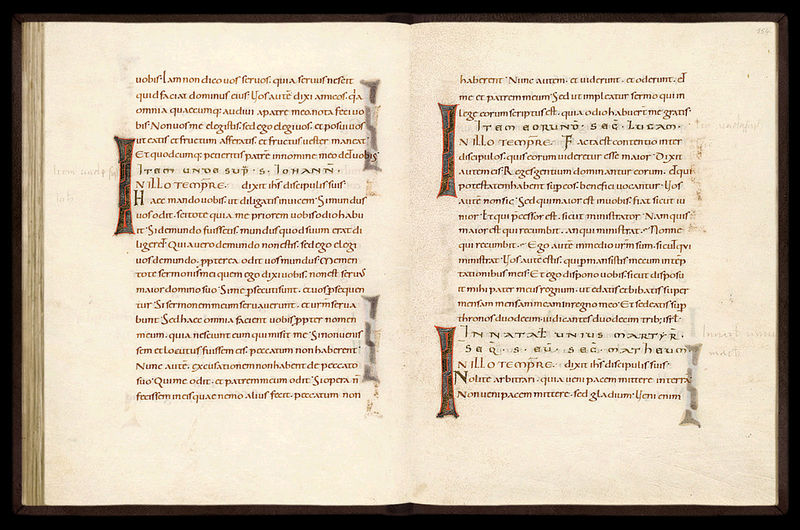
Titel: Egbert- Codex (Codex Egberti)
Institution: Trier, Stadtbibliothek/Stadtarchiv
Schlagwörter: blau, braun, schwarz, rot, beige, muster, alt, bibel, johannes, gold, schrift, foto, buch, druck, seite, text, buchstabe, initiale, kunst, seiten, griechisch, mittelalter, märtyrer, zeilen, buchseiten, knick, johann, handschrift, latein, martyrer, initial, buchmalerei, doppelseite, verso, evangeliar, inkunabel, perikopen, lukas, versalien, evangelien, minuskel, kapital, recto, glossen, i, buchbinderei, iohann, buchbindung, kapitalen